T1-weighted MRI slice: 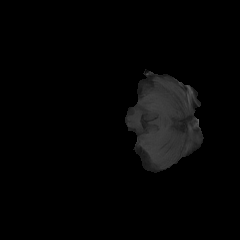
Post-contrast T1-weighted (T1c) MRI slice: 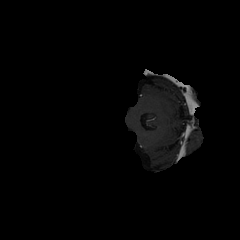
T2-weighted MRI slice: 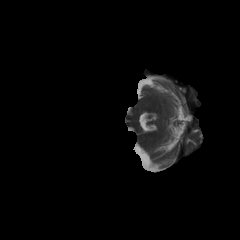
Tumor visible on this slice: no